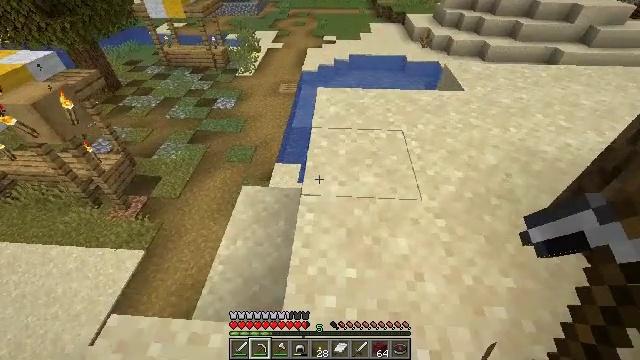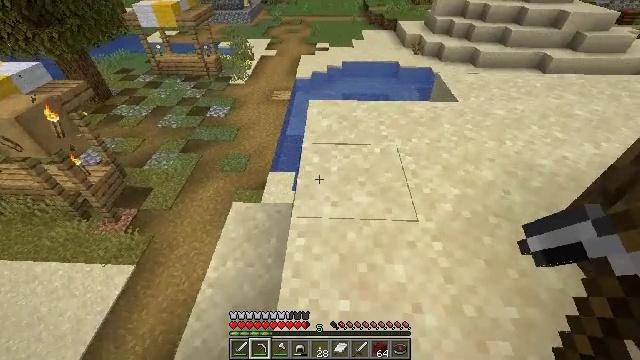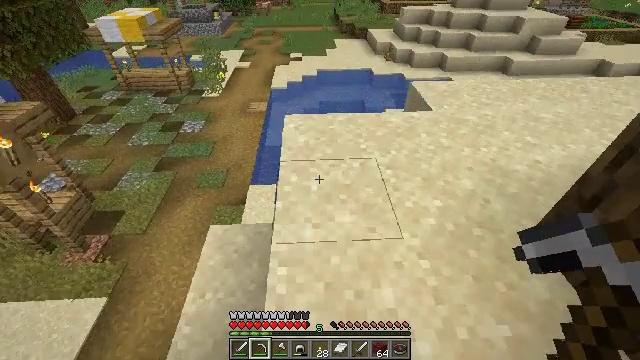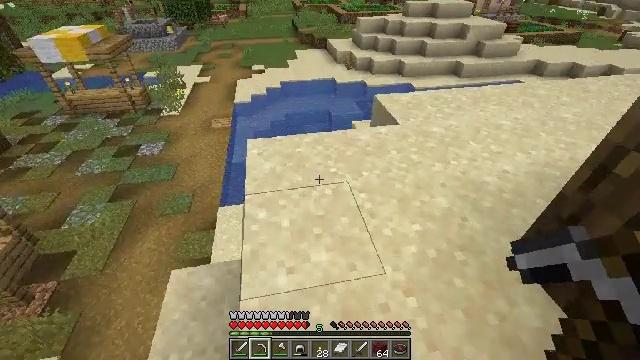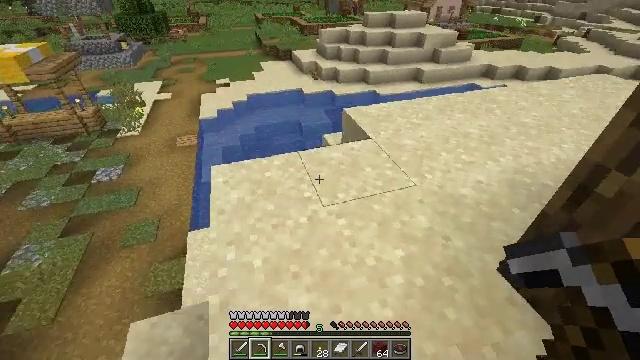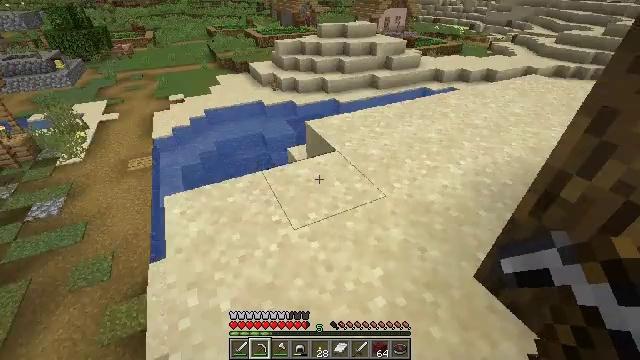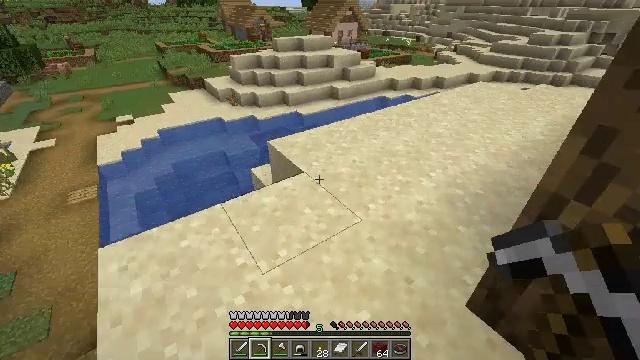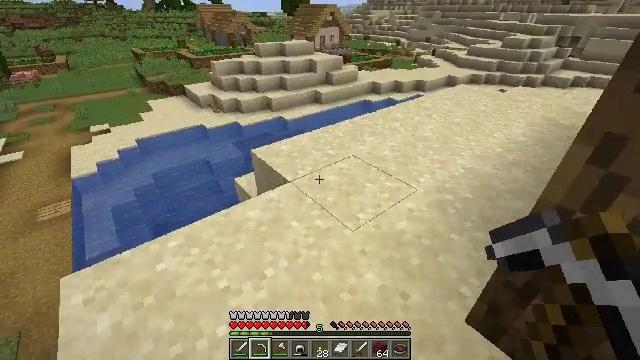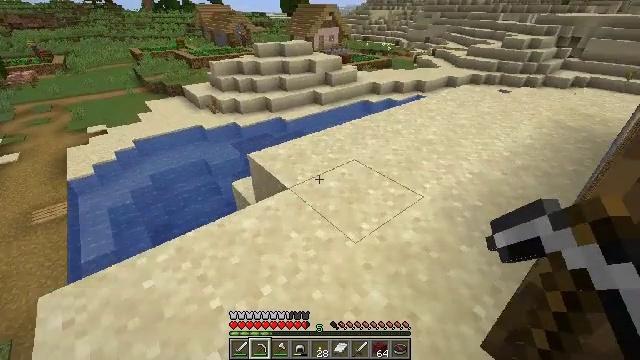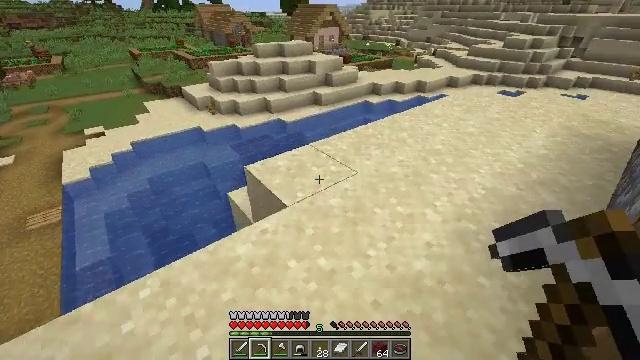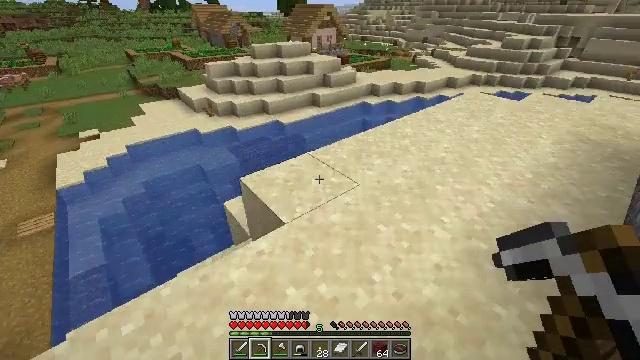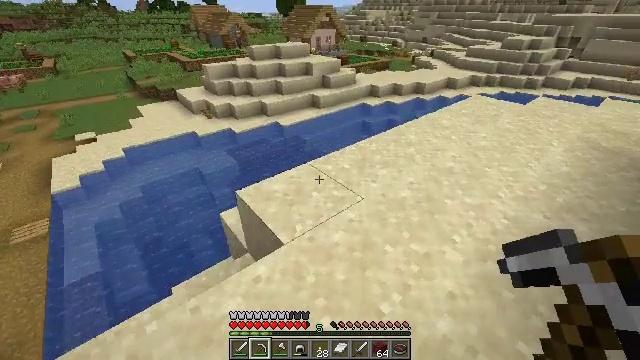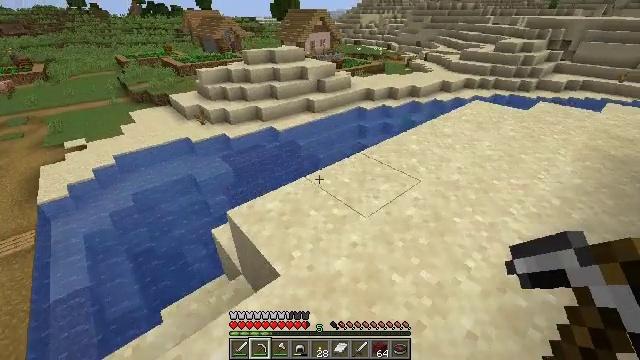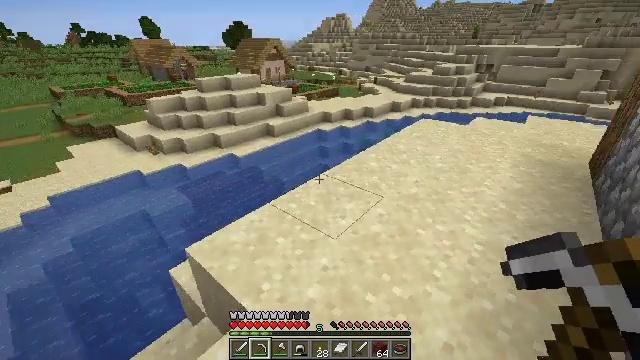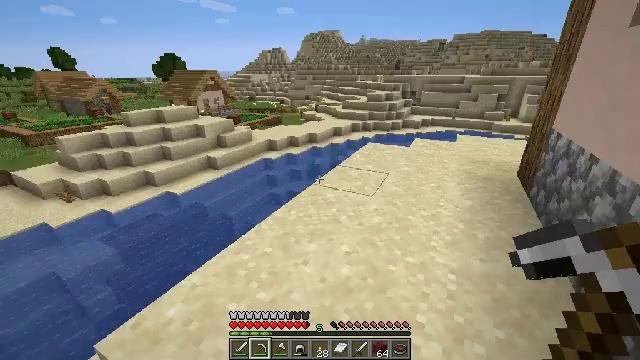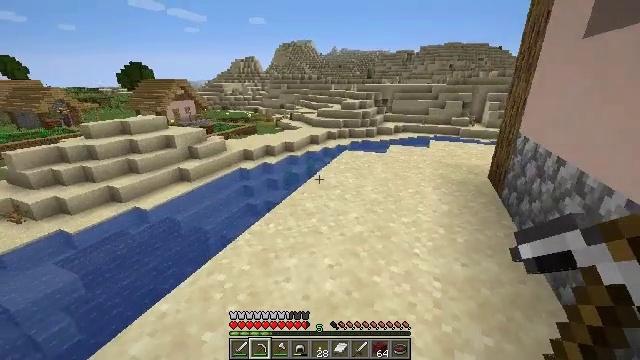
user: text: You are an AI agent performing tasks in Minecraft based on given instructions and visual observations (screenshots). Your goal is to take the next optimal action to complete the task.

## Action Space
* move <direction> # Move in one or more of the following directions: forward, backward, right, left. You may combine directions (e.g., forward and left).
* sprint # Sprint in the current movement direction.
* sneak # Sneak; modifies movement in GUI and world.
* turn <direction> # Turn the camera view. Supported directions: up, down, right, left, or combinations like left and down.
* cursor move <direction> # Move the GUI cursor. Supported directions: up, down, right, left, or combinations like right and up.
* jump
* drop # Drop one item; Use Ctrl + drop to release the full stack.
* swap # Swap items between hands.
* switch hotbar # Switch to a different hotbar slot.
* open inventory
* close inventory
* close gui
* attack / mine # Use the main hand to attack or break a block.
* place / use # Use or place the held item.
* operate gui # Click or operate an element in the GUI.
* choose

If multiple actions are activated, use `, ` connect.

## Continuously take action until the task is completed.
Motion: motion action
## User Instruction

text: Mine the smooth stone.
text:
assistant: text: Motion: move forward, turn right and up
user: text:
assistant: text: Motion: move forward, turn right and up
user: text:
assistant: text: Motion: move forward, turn right and up
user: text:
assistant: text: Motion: move forward, turn right and up
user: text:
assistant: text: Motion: move forward, turn right and up
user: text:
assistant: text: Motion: move forward, turn right and up
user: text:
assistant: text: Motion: move forward, turn right
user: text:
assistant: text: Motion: move forward
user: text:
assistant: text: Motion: move forward
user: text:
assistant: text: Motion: move forward
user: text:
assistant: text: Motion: move forward
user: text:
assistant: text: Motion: move forward, turn right
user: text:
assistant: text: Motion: move forward, turn right and up
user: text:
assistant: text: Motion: move forward, turn right and up
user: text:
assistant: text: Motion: move forward, turn right and up
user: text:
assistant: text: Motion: move forward
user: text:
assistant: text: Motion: move forward
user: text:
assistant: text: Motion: move forward
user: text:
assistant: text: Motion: move forward
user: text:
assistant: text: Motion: move forward
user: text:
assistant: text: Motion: move forward
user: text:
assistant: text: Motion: move forward
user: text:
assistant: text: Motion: move forward
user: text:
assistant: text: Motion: move forward
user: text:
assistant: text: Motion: no_op
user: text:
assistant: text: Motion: no_op
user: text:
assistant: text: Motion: no_op
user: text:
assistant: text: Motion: no_op
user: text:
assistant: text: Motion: no_op
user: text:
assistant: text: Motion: turn left and down